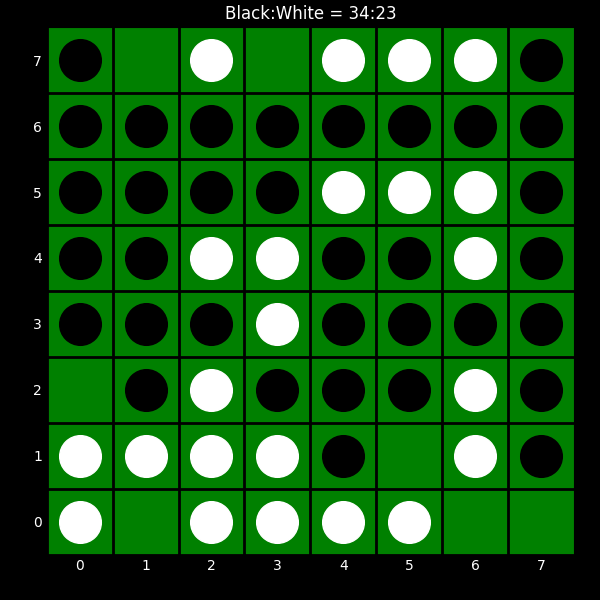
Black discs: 34
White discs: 23